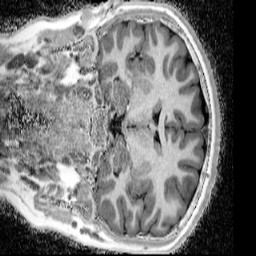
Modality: UNIT1_denoised
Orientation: coronal
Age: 13
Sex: male
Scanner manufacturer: siemens
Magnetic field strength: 3 T
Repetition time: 4 s
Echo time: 0.00299 s